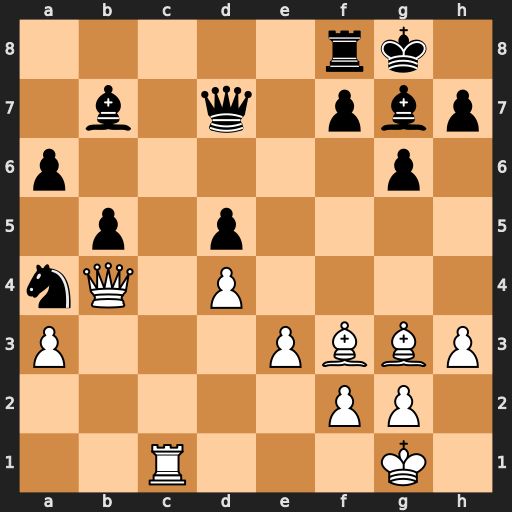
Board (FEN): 5rk1/1b1q1pbp/p5p1/1p1p4/nQ1P4/P3PBBP/5PP1/2R3K1
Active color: w
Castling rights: -
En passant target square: -
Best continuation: Rc7 Qe6 Rxb7